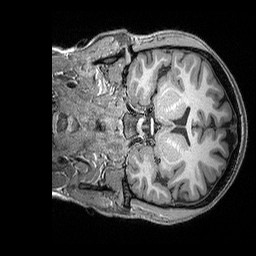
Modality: T1w
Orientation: coronal
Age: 25
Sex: female
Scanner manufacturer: siemens
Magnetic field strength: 3 T
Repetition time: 2.3 s
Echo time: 0.00298 s